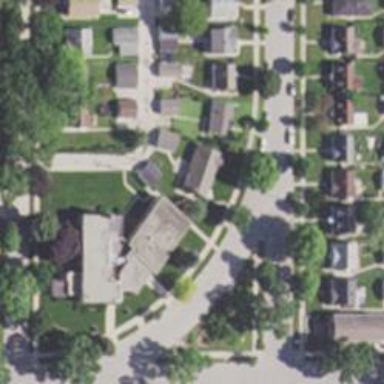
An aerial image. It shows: Alley classified as service road.